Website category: university
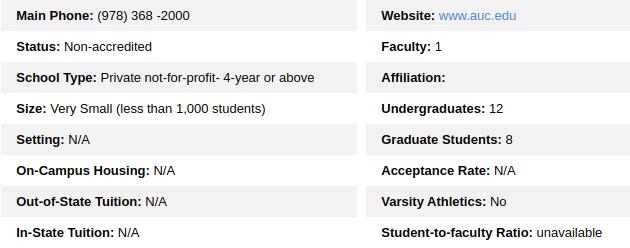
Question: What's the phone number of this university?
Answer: (978) 368 -2000

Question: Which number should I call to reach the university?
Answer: (978) 368 -2000

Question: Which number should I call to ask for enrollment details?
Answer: (978) 368 -2000

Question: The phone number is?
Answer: (978) 368 -2000

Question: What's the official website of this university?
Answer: www.auc.edu

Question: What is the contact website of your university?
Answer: www.auc.edu

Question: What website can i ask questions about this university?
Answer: www.auc.edu

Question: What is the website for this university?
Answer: www.auc.edu

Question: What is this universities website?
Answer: www.auc.edu

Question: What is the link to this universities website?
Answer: www.auc.edu

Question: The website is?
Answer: www.auc.edu

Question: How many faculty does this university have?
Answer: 1

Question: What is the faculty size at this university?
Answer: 1

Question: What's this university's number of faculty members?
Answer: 1

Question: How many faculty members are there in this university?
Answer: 1

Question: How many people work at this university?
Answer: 1

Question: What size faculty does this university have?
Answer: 1

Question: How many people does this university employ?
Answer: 1

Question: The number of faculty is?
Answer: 1

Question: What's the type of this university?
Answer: Private not-for-profit- 4-year or above

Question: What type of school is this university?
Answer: Private not-for-profit- 4-year or above

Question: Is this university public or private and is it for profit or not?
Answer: Private not-for-profit- 4-year or above

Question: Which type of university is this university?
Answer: Private not-for-profit- 4-year or above

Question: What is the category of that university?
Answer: Private not-for-profit- 4-year or above

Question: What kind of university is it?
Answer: Private not-for-profit- 4-year or above

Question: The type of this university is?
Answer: Private not-for-profit- 4-year or above

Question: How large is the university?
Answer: Very Small (less than 1,000 students)

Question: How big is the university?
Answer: Very Small (less than 1,000 students)

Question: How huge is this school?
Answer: Very Small (less than 1,000 students)

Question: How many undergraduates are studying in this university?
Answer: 12

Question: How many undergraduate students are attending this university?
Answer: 12

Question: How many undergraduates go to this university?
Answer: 12

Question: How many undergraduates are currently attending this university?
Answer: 12

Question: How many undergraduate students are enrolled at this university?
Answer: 12

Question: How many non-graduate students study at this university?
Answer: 12

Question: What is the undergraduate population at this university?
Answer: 12

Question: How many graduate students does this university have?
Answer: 8

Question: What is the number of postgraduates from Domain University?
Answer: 8

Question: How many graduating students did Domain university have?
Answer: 8

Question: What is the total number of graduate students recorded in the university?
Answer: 8

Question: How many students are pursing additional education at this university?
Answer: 8

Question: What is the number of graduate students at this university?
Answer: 8

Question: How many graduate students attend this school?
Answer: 8

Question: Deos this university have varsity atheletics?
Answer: No

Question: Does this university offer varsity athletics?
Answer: No

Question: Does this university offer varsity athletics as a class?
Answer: No

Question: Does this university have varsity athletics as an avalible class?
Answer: No

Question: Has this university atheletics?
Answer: No

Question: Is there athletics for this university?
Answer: No

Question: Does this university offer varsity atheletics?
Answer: No

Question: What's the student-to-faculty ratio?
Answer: unavailable

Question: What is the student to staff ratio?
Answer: unavailable

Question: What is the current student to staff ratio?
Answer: unavailable

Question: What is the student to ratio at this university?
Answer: unavailable

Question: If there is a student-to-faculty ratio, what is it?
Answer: unavailable

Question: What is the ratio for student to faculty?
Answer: unavailable

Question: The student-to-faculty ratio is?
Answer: unavailable